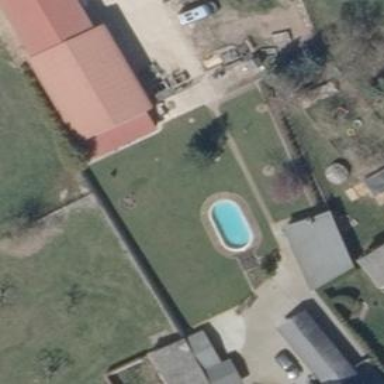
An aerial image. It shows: Swimming pool located in leisure land.